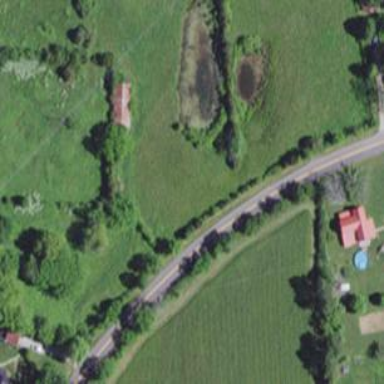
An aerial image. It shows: Tertiary road.